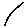
Label: line